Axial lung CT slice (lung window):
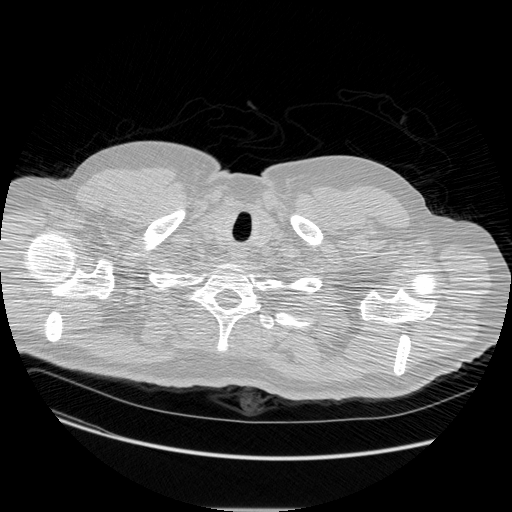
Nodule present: no